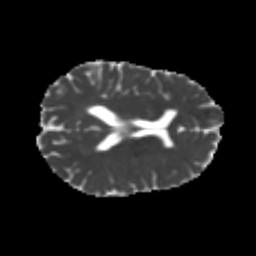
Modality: MD
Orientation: axial
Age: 23
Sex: male
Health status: healthy
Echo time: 0.074 s